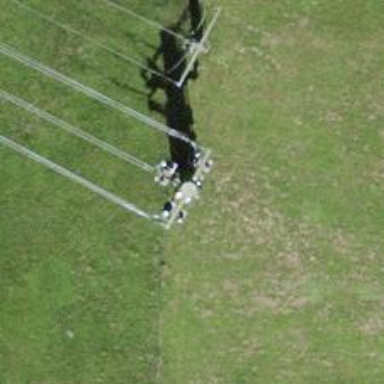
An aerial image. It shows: Termination power tower.